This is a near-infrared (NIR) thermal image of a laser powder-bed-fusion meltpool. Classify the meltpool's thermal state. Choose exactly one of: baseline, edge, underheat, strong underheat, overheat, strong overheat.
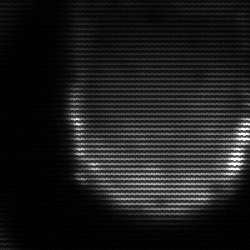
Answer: edge